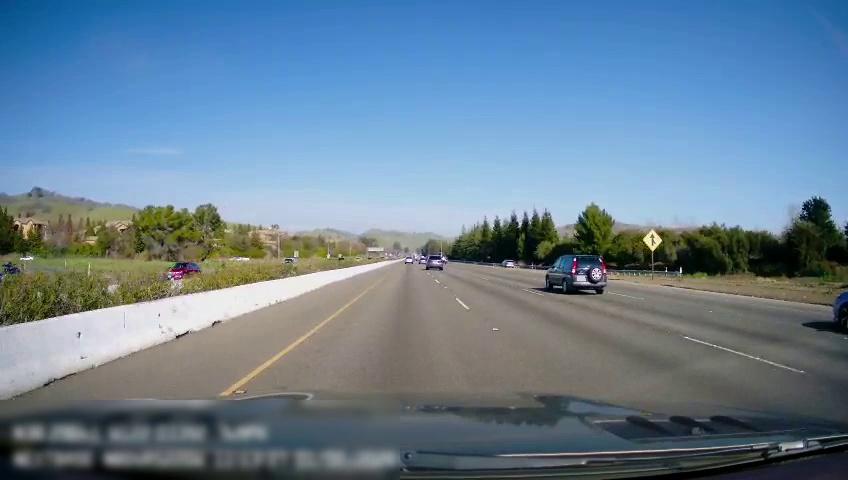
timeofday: Day
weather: Sunny
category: Drivable Space
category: Motorbikes
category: Vehicles | Car
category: Vehicles | Car
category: Vehicles | Truck
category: Vehicles | Car
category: Vehicles | Van
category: Vehicles | SUV
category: Vehicles | Other LV
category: Vehicles | SUV
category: Lanes | Current Lane
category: Lanes | Current Lane
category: Lanes | Alternate Lane
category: Lanes | Alternate Lane
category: Traffic | Signs